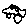
Label: car